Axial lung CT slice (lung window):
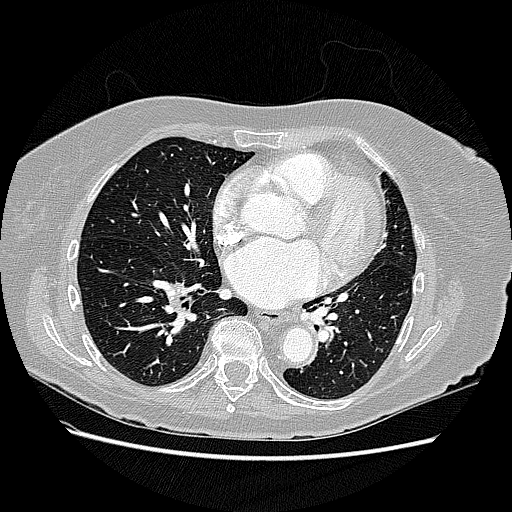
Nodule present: no